Brain MRI, t2w sequence, axial 2D slice.
Patient: age 33, sex M, weight 90 kg, height 1.9 m
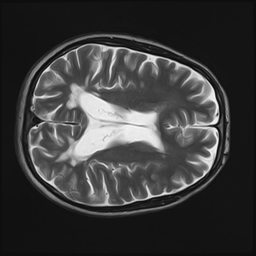